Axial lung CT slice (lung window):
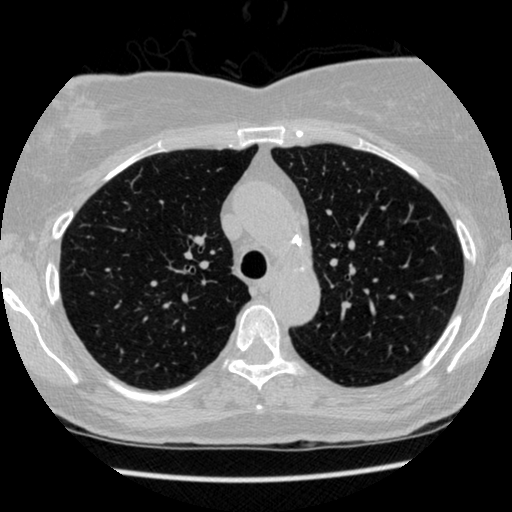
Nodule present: no